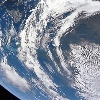
Label: cloud